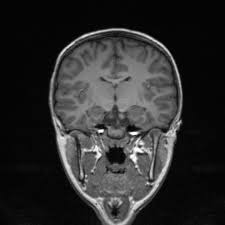
Label: notumor